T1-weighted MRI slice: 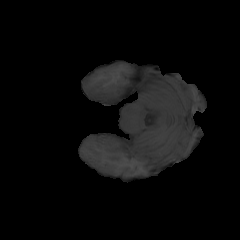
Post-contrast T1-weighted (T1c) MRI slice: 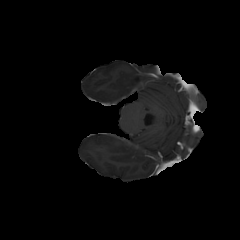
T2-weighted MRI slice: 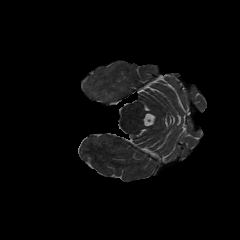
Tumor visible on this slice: yes